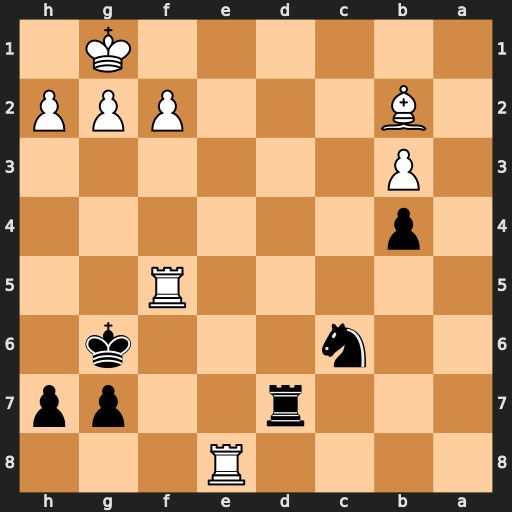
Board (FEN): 4R3/3r2pp/2n3k1/5R2/1p6/1P6/1B3PPP/6K1
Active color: b
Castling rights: -
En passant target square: -
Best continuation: Rd1+ Re1 Rxe1#